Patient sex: M
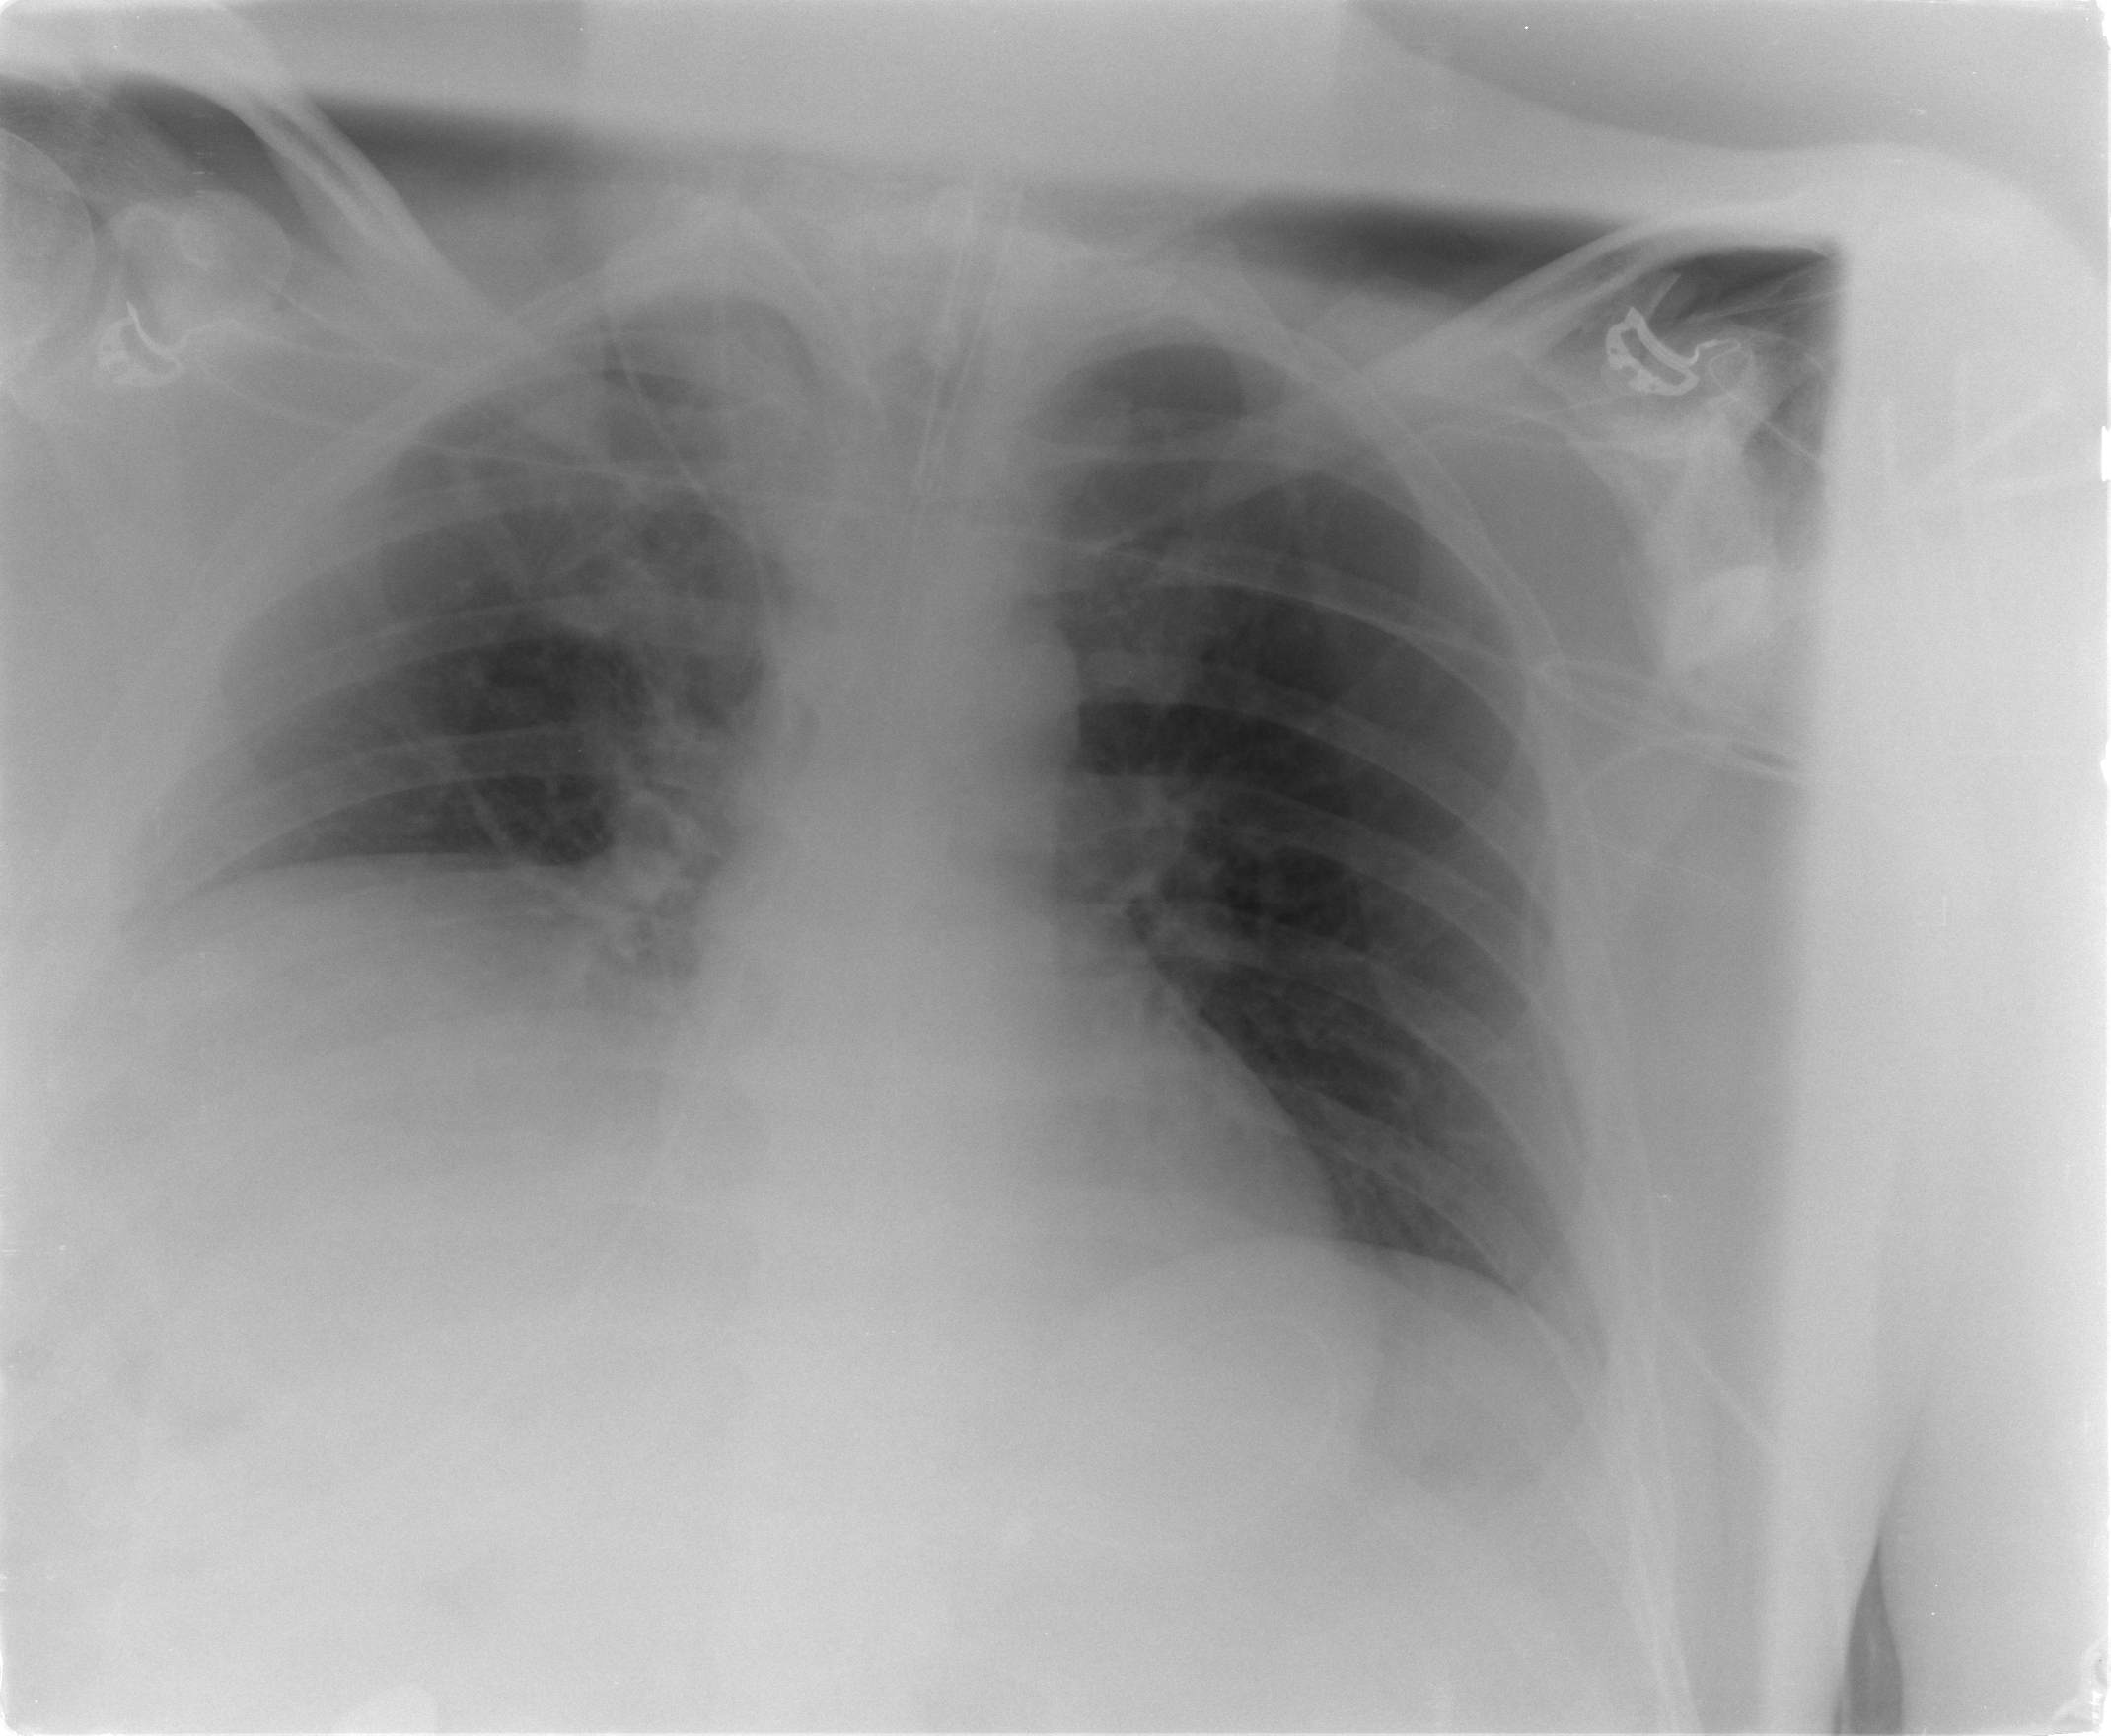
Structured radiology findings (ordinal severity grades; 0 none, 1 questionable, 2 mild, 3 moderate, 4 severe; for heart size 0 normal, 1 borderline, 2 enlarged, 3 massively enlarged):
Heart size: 0
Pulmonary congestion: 0
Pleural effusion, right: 0
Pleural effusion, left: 0
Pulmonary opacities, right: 0
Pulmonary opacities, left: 0
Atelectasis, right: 1
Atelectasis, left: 0